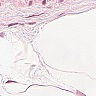
Metastatic tissue present: no